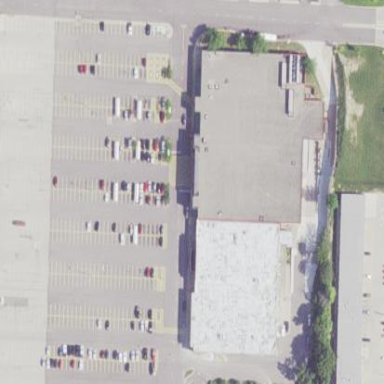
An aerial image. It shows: Retail building.